Field crop: maize
Growth stage: 2
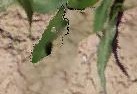
Species: maize